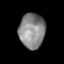
Tissue: lung
Cell type: Epithelial cells
Senescence score: 0.2055
Nuclear area (px): 881
Mean DAPI intensity: 136.83